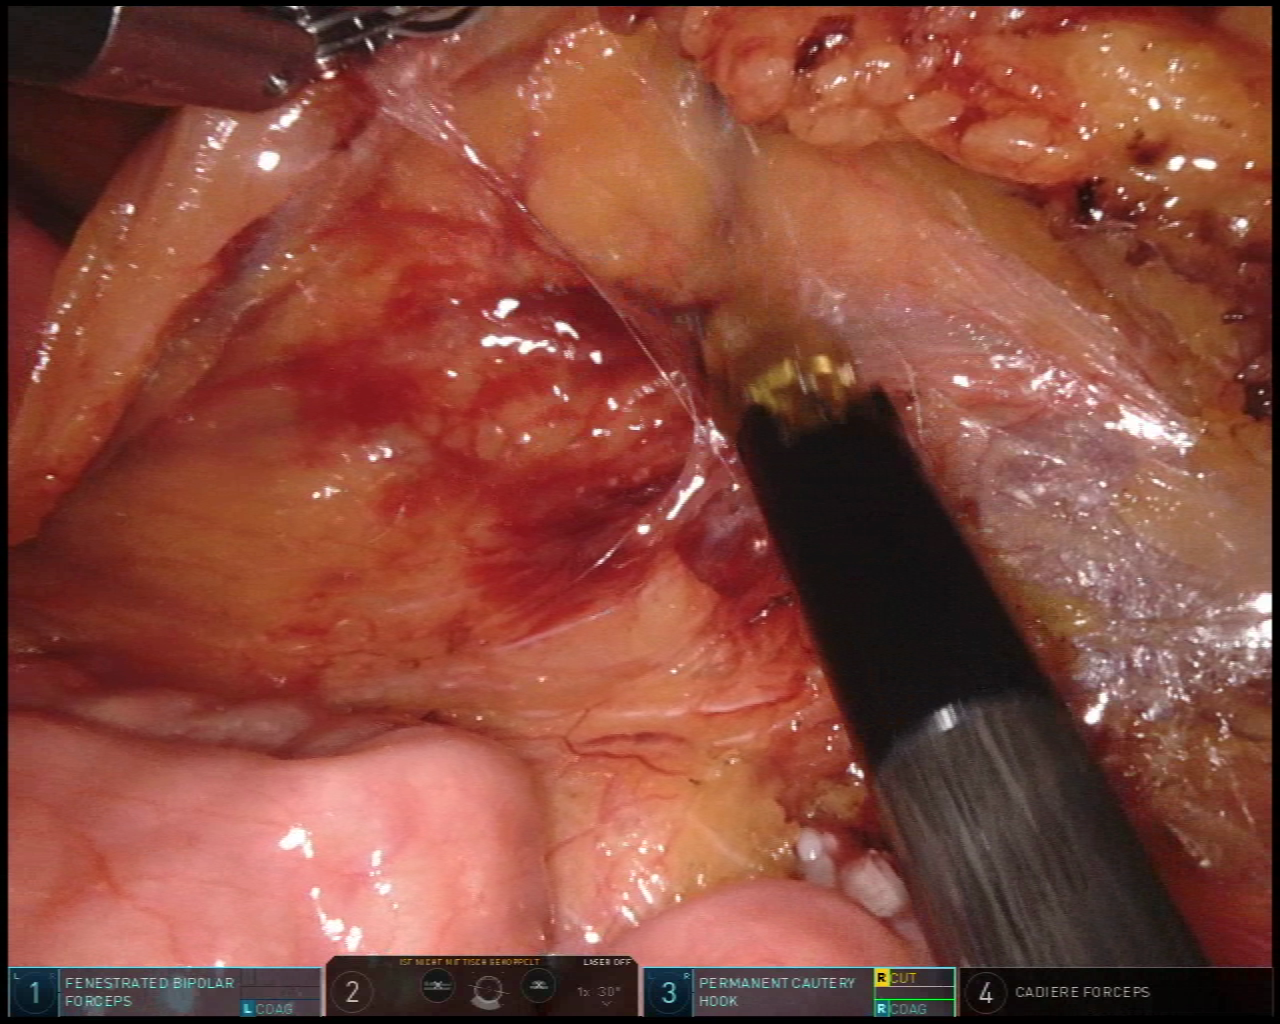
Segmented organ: small_intestine
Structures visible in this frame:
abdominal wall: no
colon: no
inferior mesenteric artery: no
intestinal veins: no
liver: no
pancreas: no
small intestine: yes
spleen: no
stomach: no
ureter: no
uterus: no
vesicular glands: no